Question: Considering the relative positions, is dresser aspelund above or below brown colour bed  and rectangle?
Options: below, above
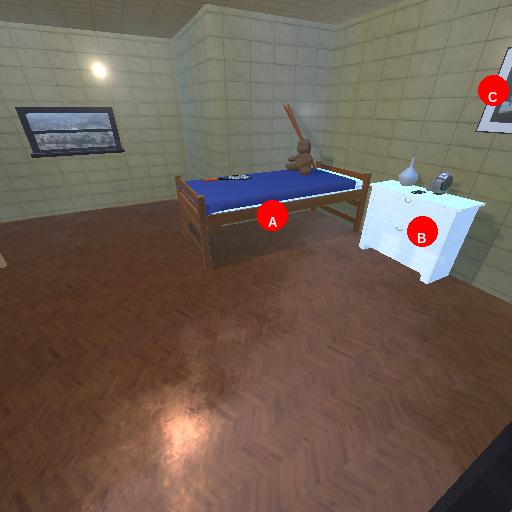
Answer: below